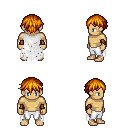
a pixel art fantasy rpg character, male body template, human, tanned skin, white tattered cape, white pants, dark blonde short bangs hairstyle, leather bracers, four views (front, back, left, right), 2x2 character sprite sheet, small pixel art, hard edges, no anti-aliasing